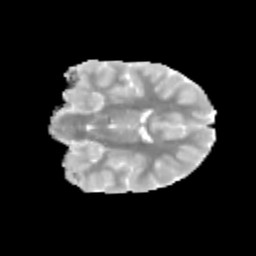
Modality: MD
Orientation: coronal
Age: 11
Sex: male
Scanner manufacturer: siemens
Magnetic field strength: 3 T
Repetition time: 3.8 s
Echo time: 0.07 s